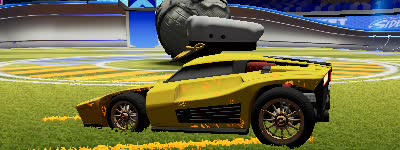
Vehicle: breakout